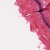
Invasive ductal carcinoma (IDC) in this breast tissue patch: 0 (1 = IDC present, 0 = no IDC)